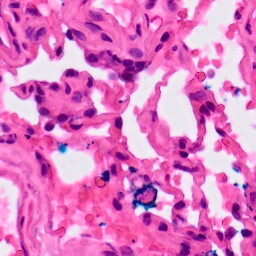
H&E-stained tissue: Lung